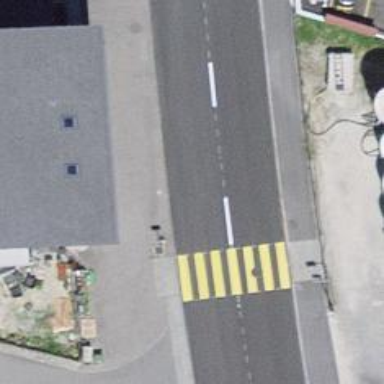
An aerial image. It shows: Zebra crossing on the road.